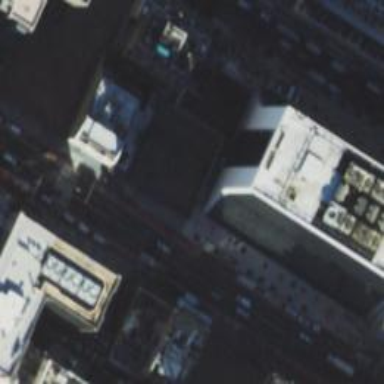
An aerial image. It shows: Black building.